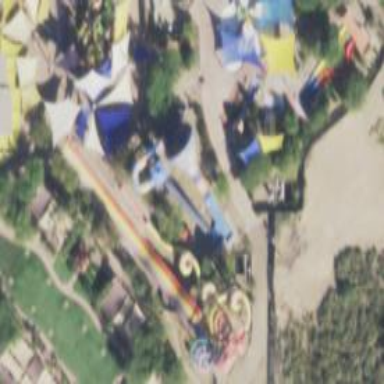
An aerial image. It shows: Water slide attraction.